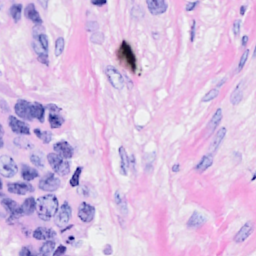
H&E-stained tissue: Breast